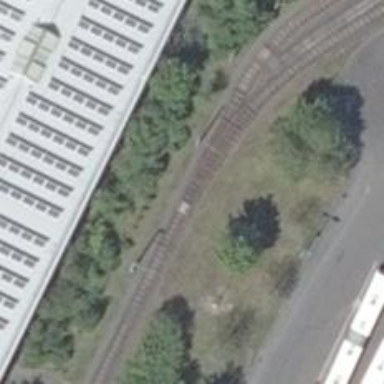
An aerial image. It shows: Railway switch.